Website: crate-barrel
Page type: store-pickup
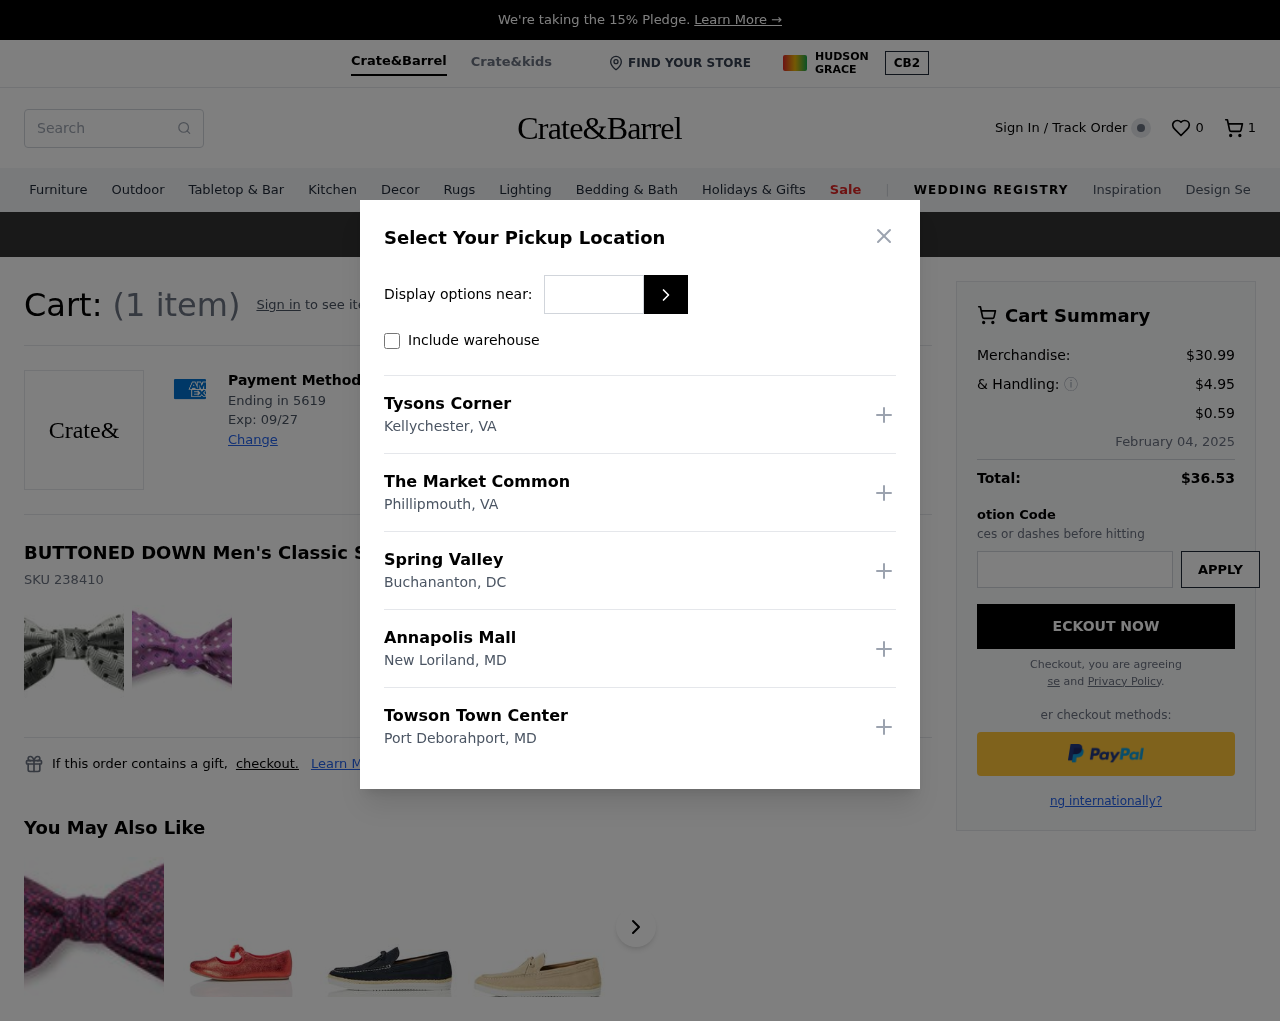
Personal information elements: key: PII_CARD_EXPIRY
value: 09/27
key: PII_CARD_LAST4
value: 5619
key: PII_LOCATION1_CITY
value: Kellychester
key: PII_LOCATION1_NAME
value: Tysons Corner
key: PII_LOCATION1_STATE
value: VA
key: PII_LOCATION2_CITY
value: Phillipmouth
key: PII_LOCATION2_NAME
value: The Market Common
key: PII_LOCATION2_STATE
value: VA
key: PII_LOCATION3_CITY
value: Buchananton
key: PII_LOCATION3_NAME
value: Spring Valley
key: PII_LOCATION3_STATE
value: DC
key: PII_LOCATION4_CITY
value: New Loriland
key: PII_LOCATION4_NAME
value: Annapolis Mall
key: PII_LOCATION4_STATE
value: MD
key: PII_LOCATION5_CITY
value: Port Deborahport
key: PII_LOCATION5_NAME
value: Towson Town Center
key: PII_LOCATION5_STATE
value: MD
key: PII_POSTCODE
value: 56987
Product elements: key: PRODUCT1_NAME
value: BUTTONED DOWN Men's Classic Silk Pre-Tied Bow Tie, silver dot, One Size
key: PRODUCT1_SKU
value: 238410
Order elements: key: ORDER_NUM_ITEMS
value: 1
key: ORDER_NUM_ITEMS
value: (1 item)
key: ORDER_SUBTOTAL
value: $30.99
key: ORDER_SHIPPING_COST
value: $4.95
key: ORDER_SURCHARGE
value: $0.59
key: ORDER_DELIVERY_DATE
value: February 04, 2025
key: ORDER_TOTAL
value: $36.53
Search elements: key: HEADER_SEARCH
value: Search
Other elements: key: WISHLIST_NUM_ITEMS
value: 0